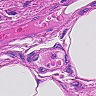
Metastatic tissue present: no